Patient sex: M
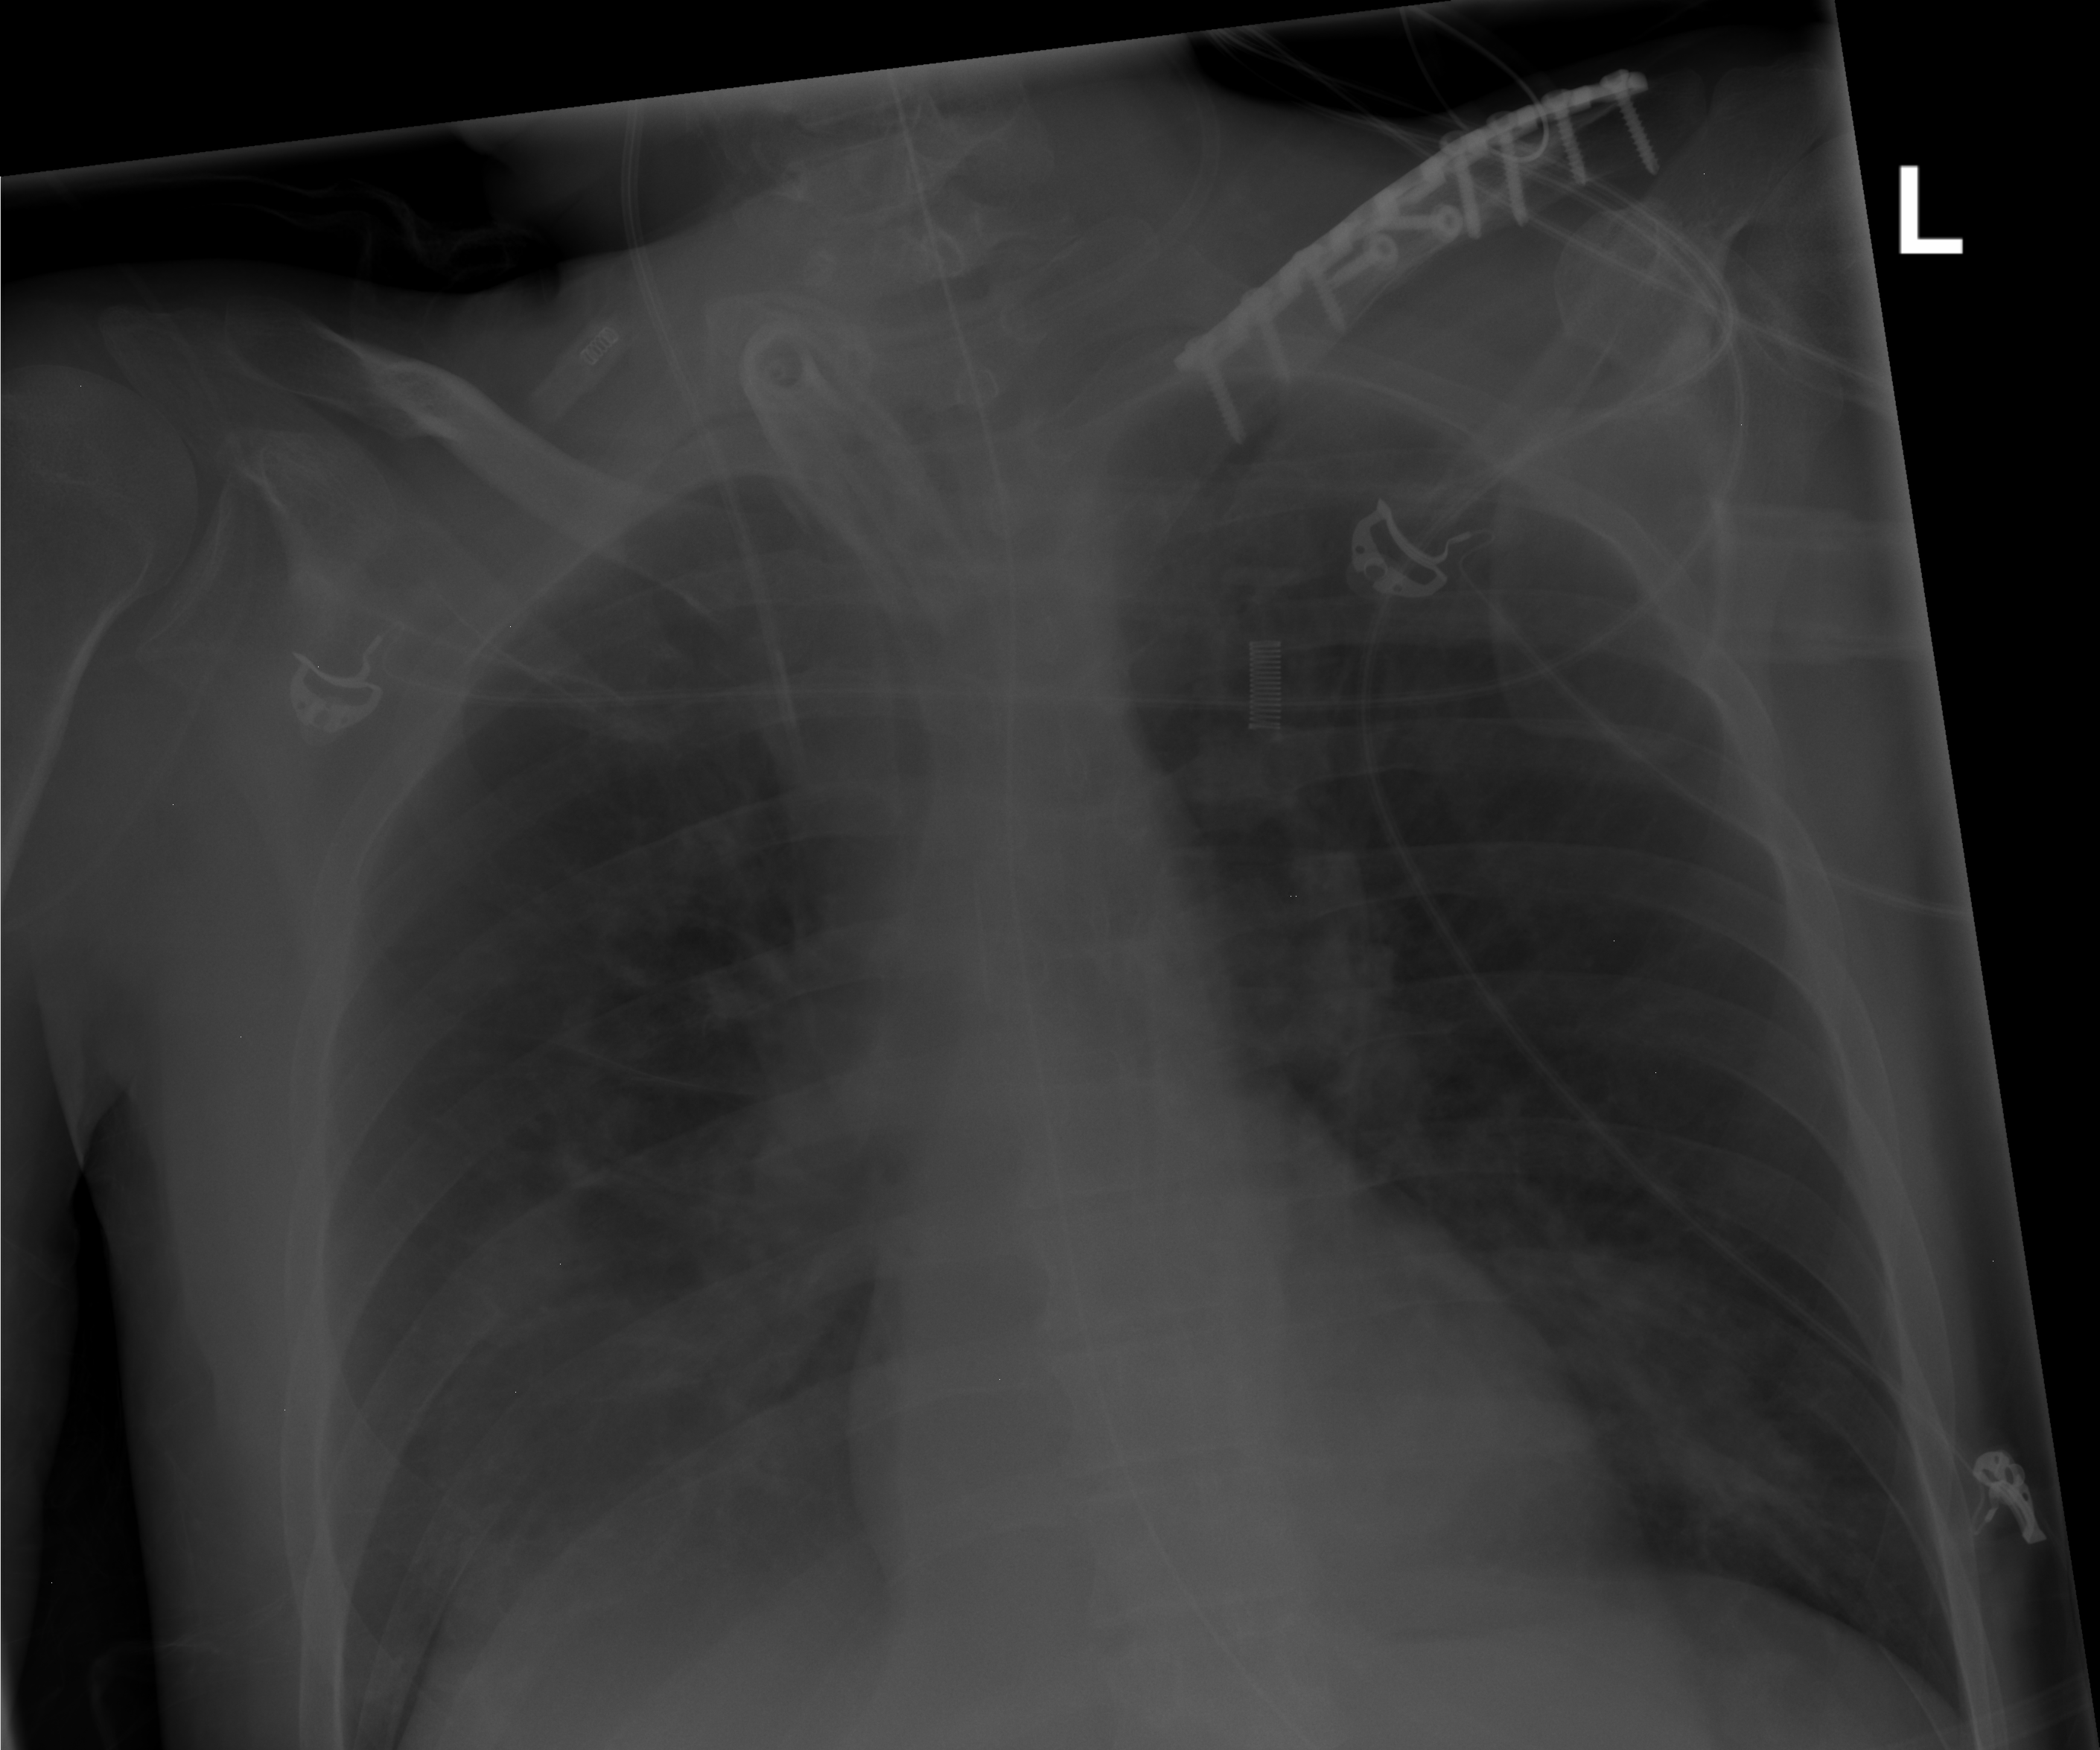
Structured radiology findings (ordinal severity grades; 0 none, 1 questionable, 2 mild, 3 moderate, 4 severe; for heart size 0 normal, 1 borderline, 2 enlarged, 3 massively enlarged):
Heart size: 0
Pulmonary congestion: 0
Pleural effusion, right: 0
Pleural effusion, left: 0
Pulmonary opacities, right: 2
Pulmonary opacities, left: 2
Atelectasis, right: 2
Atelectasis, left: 2